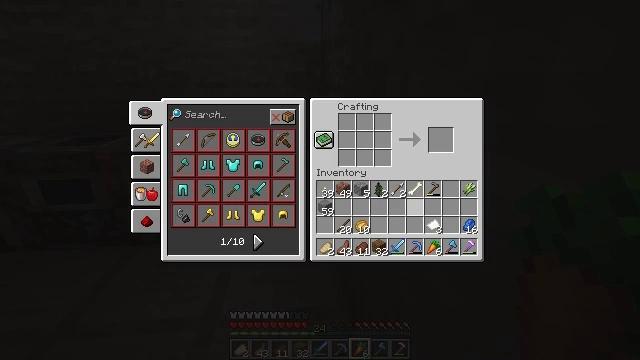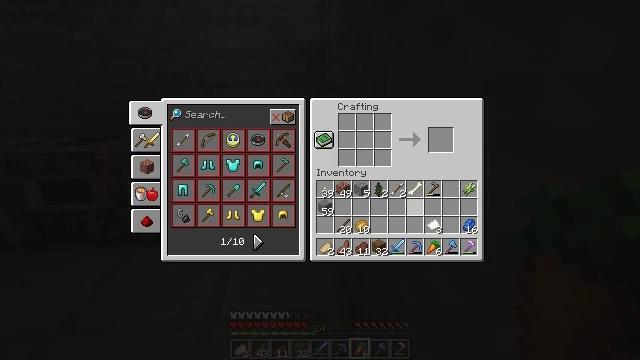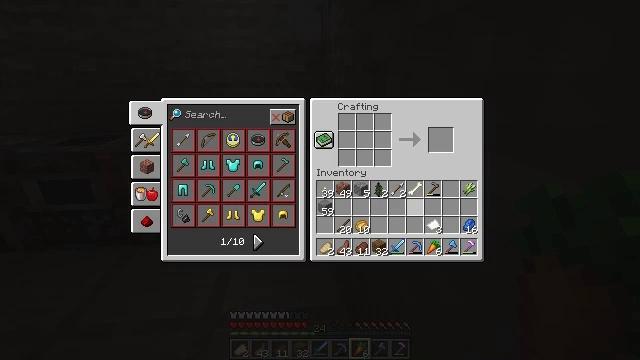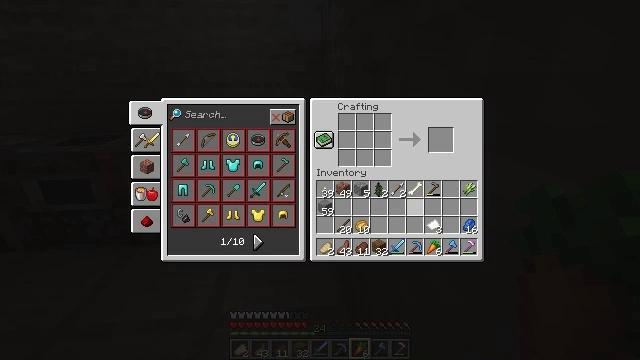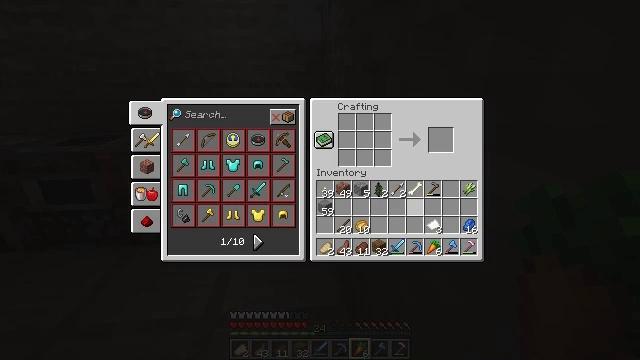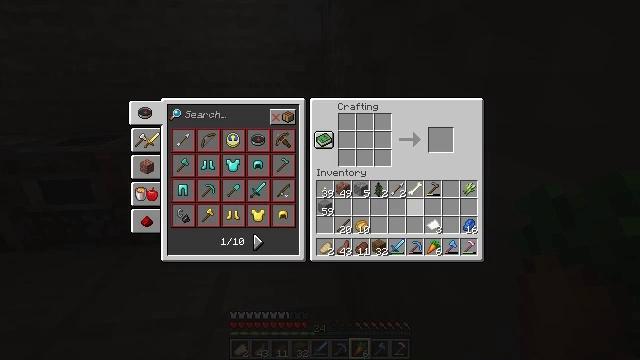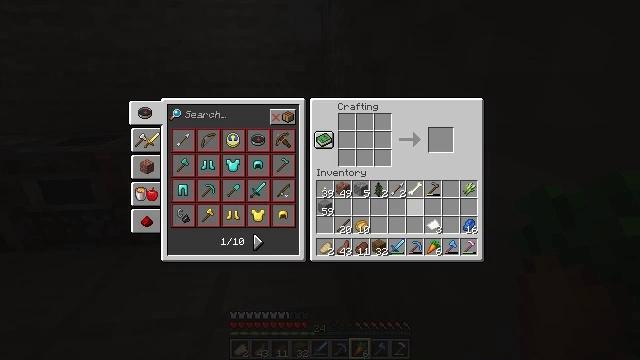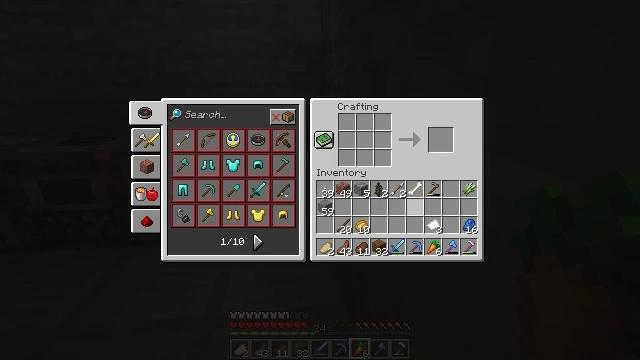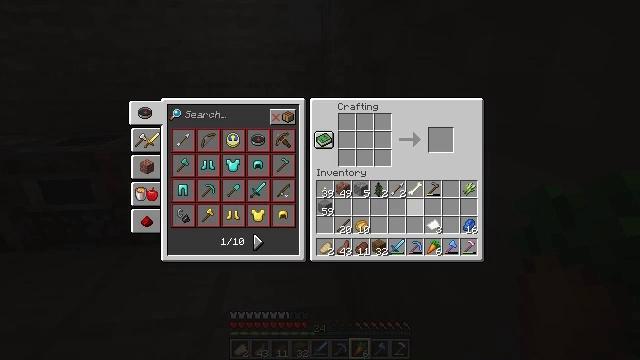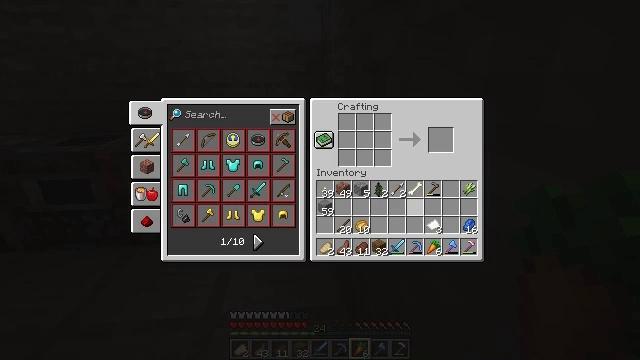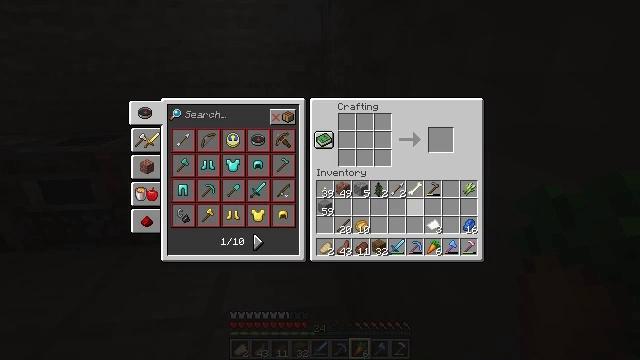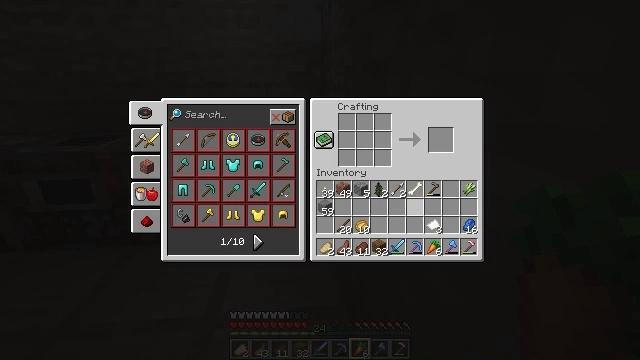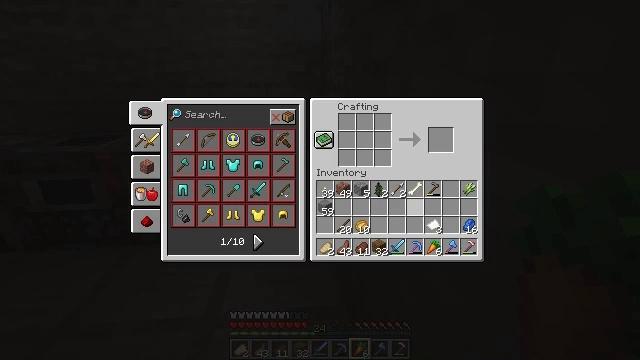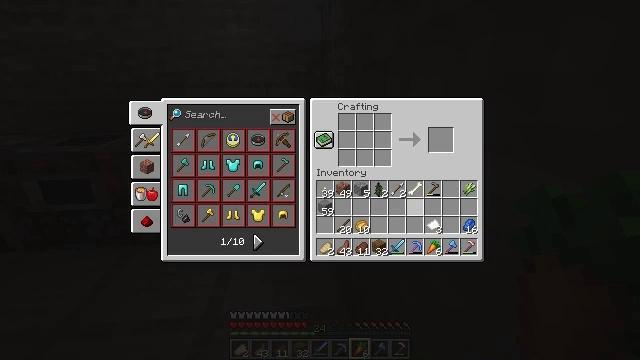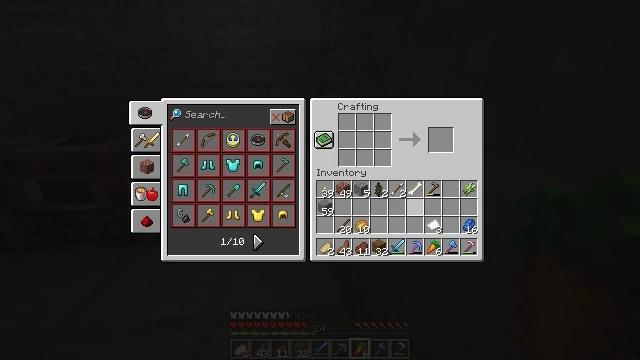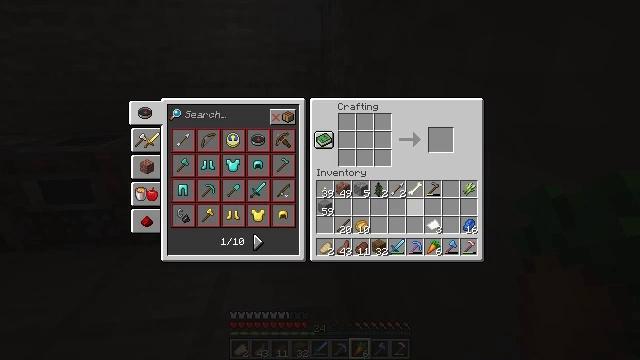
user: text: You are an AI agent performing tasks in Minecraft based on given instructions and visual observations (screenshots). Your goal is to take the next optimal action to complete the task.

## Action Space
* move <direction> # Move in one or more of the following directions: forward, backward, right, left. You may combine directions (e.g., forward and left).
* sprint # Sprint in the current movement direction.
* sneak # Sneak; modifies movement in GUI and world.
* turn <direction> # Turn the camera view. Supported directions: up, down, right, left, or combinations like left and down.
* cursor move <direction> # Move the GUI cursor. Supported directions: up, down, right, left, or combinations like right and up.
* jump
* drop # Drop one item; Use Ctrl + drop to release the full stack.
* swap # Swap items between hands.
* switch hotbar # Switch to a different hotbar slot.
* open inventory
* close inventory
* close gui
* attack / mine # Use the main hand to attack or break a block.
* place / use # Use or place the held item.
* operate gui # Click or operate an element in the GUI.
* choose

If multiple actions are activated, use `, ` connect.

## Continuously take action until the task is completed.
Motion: motion action
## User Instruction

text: Craft stone stairs.
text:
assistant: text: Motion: no_op
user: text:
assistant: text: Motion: no_op
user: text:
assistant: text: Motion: no_op
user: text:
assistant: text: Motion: no_op
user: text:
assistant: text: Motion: no_op
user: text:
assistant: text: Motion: no_op
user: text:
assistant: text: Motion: no_op
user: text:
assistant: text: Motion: no_op
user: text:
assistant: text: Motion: no_op
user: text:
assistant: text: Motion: no_op
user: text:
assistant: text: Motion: no_op
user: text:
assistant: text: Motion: no_op
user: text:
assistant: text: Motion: no_op
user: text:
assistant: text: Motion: no_op
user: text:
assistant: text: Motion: no_op
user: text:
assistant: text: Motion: no_op
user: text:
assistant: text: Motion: no_op
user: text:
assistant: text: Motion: no_op
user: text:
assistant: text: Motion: no_op
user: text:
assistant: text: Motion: no_op
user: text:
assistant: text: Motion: no_op
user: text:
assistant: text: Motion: no_op
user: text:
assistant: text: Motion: no_op
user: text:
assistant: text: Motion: no_op
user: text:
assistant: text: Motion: no_op
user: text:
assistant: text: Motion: no_op
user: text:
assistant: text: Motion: no_op
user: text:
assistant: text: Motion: no_op
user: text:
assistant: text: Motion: no_op
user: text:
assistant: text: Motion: no_op